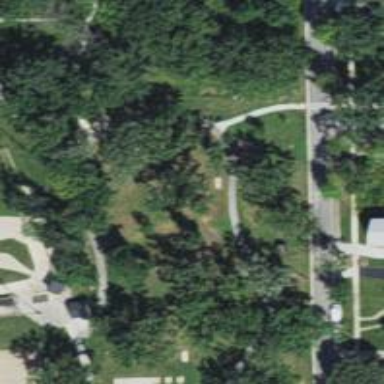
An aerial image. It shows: Disc golf tee area.